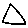
Label: triangle